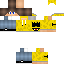
A male human skin with medium skin, wearing brown long hair dressed in a blue hoodie and blue pants, featuring a closed mouth.